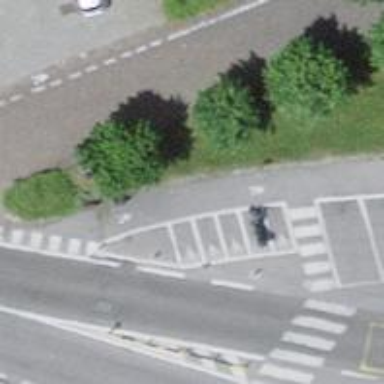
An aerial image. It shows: Post box is visible.